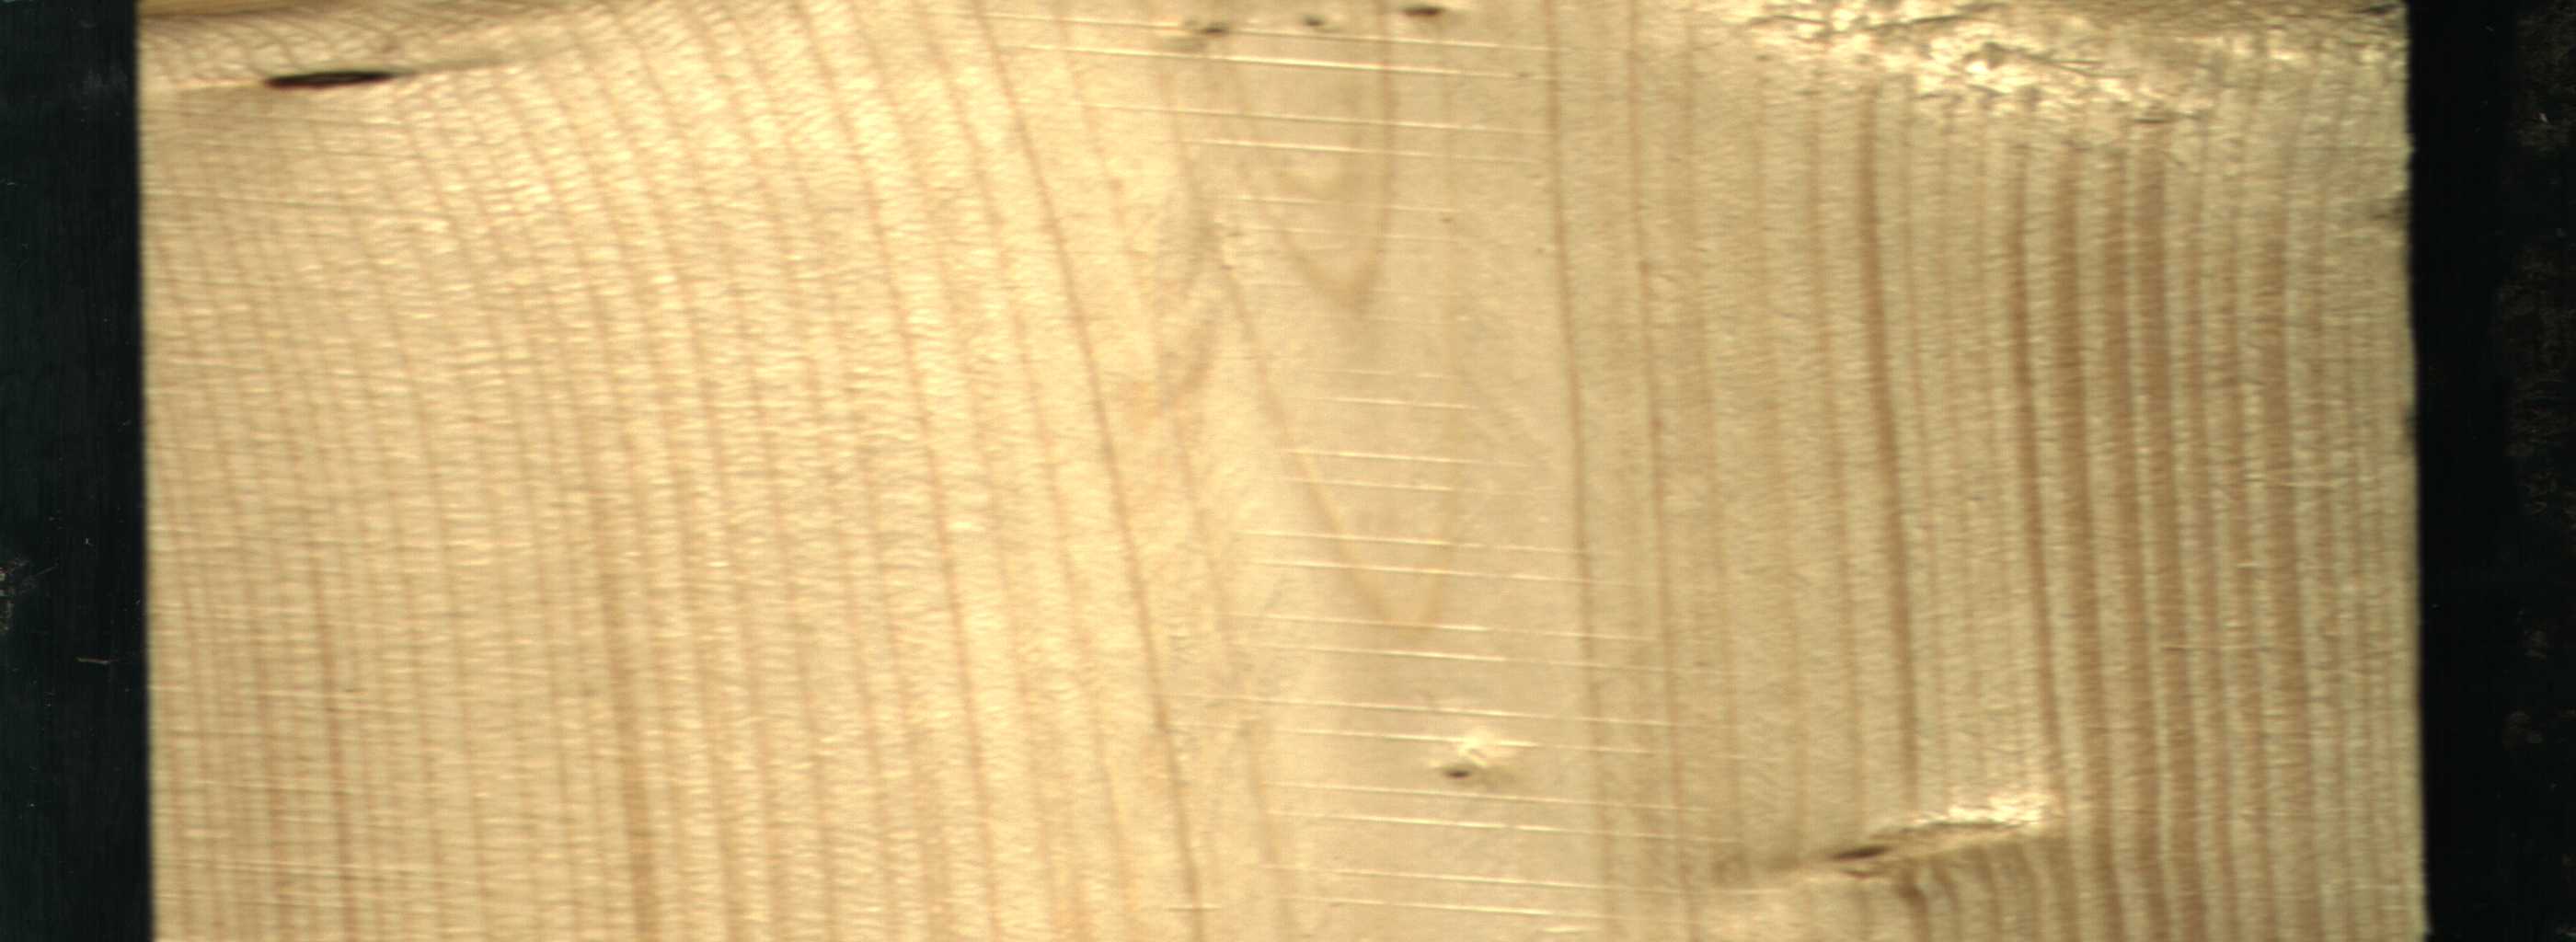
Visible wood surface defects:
Dead_Knot
Live_Knot